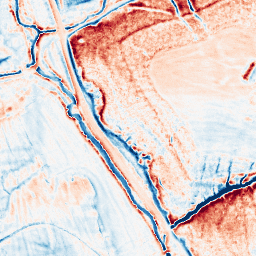
Category: classical
Decomposition family: uniform
Decomposition parameters: size: 10
Upsampling method: regularized
Upsampling parameters: scale: 2
lambda_reg: 0.01
Upsampling scale: 2